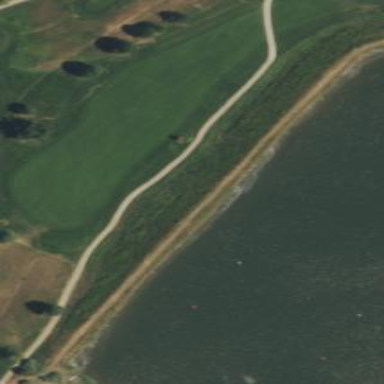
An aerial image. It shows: Well-maintained grassy area known as fairway on golf course.